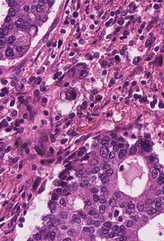
Tumor epithelial tissue: yes
Tumor-associated stroma tissue: yes
Normal tissue: no